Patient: sex M, age 81
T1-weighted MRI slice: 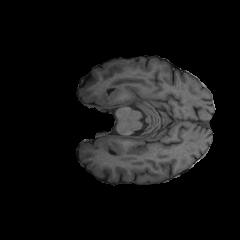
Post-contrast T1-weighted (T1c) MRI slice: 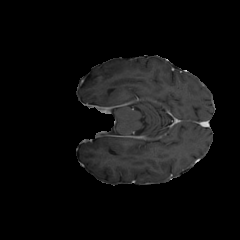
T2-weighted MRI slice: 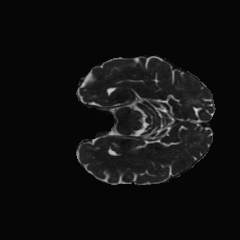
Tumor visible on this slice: no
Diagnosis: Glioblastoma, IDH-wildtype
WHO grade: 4